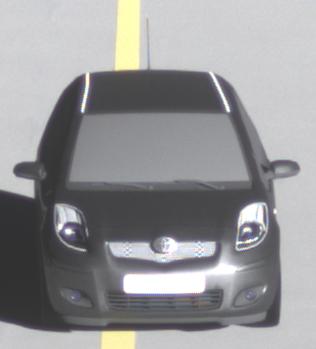
Make: Toyota
Model: Yaris 1.0
Detailed model: Yaris (XP13)
Model produced from: 2011/10
Model produced until: 2014/08
Doors: 3
Color: gray
Road condition: dry road
Daytime: sunrise or sunset
Contrast: high contrast